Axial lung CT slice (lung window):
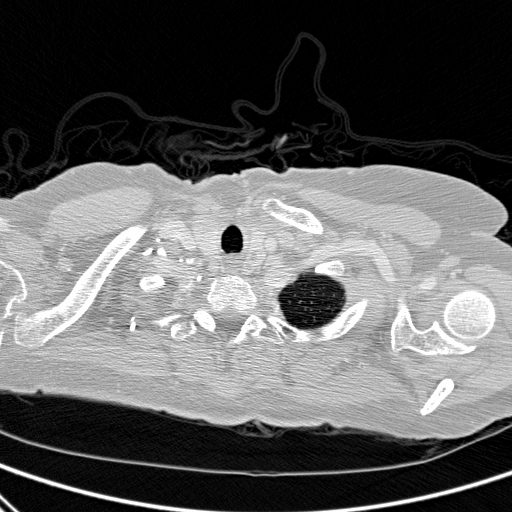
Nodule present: no